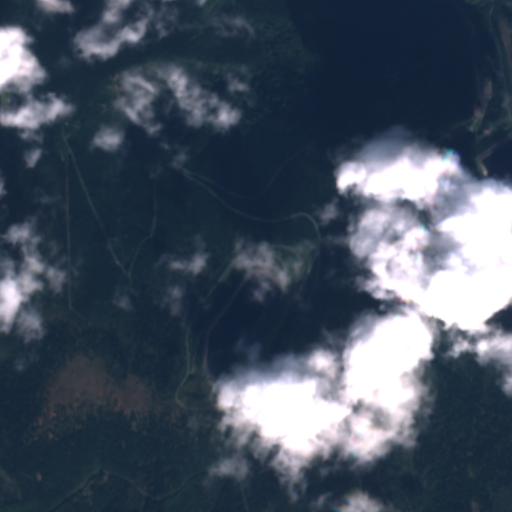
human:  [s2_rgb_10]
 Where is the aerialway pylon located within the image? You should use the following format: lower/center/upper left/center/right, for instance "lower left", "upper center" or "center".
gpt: The aerialway pylon is located in the upper left of the image.
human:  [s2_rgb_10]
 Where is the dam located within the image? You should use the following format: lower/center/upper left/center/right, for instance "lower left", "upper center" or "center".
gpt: The dam is located in the upper right of the image.
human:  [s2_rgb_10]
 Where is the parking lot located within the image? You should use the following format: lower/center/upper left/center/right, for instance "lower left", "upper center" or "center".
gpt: The parking lot is located in the upper right of the image.
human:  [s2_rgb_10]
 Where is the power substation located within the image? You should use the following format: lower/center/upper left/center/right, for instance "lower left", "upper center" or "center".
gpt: The power substation is located in the upper right of the image.
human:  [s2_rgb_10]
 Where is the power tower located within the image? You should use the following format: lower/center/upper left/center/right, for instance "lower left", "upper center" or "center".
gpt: The power tower is located in the upper right of the image.
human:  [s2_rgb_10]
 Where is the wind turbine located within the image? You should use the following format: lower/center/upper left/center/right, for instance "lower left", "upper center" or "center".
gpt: The wind turbine is located in the upper left of the image.
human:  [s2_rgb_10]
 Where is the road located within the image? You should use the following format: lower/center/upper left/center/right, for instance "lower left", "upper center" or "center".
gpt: There is no road in the image.